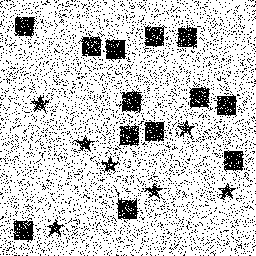
Squares: 13
Triangles: 0
Stars: 7
Total shapes: 20